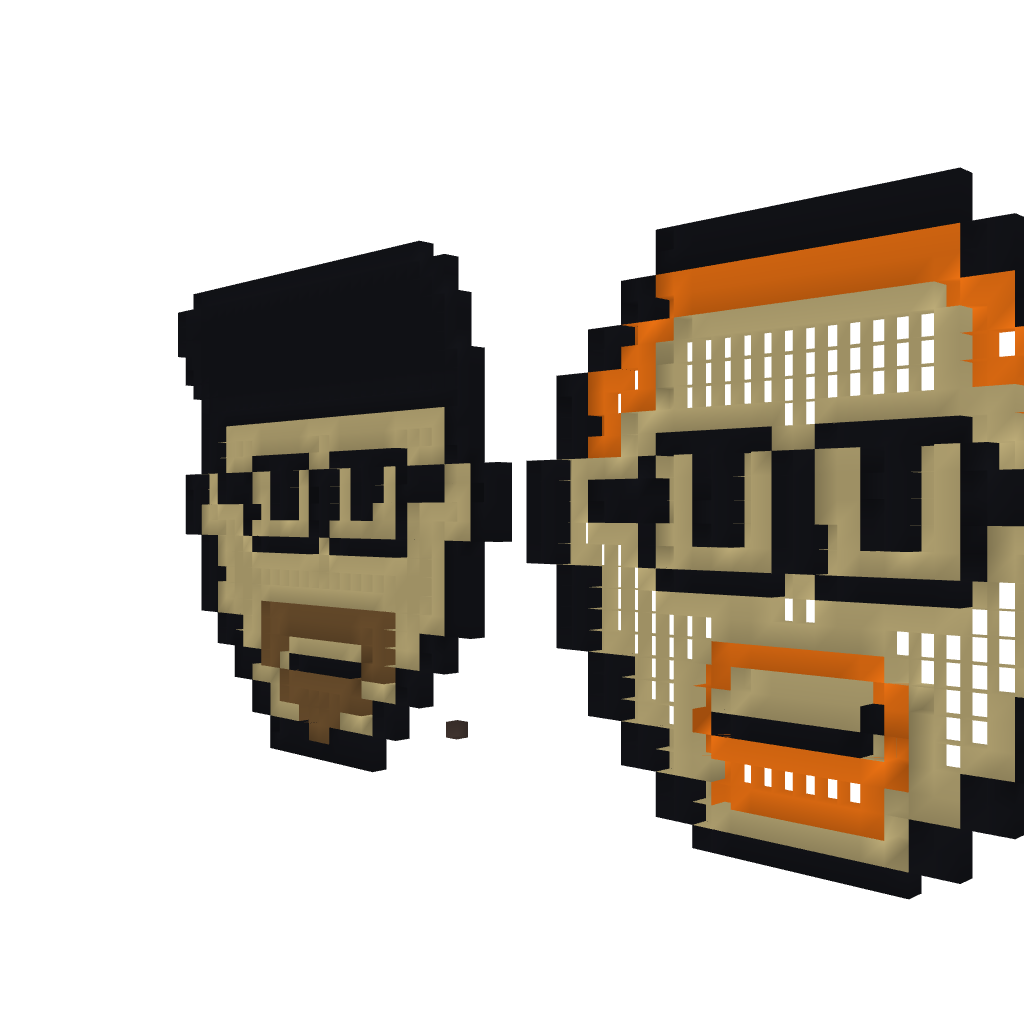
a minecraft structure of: Adam Savage and Jamie Hyneman